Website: home-depot
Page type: billing-address
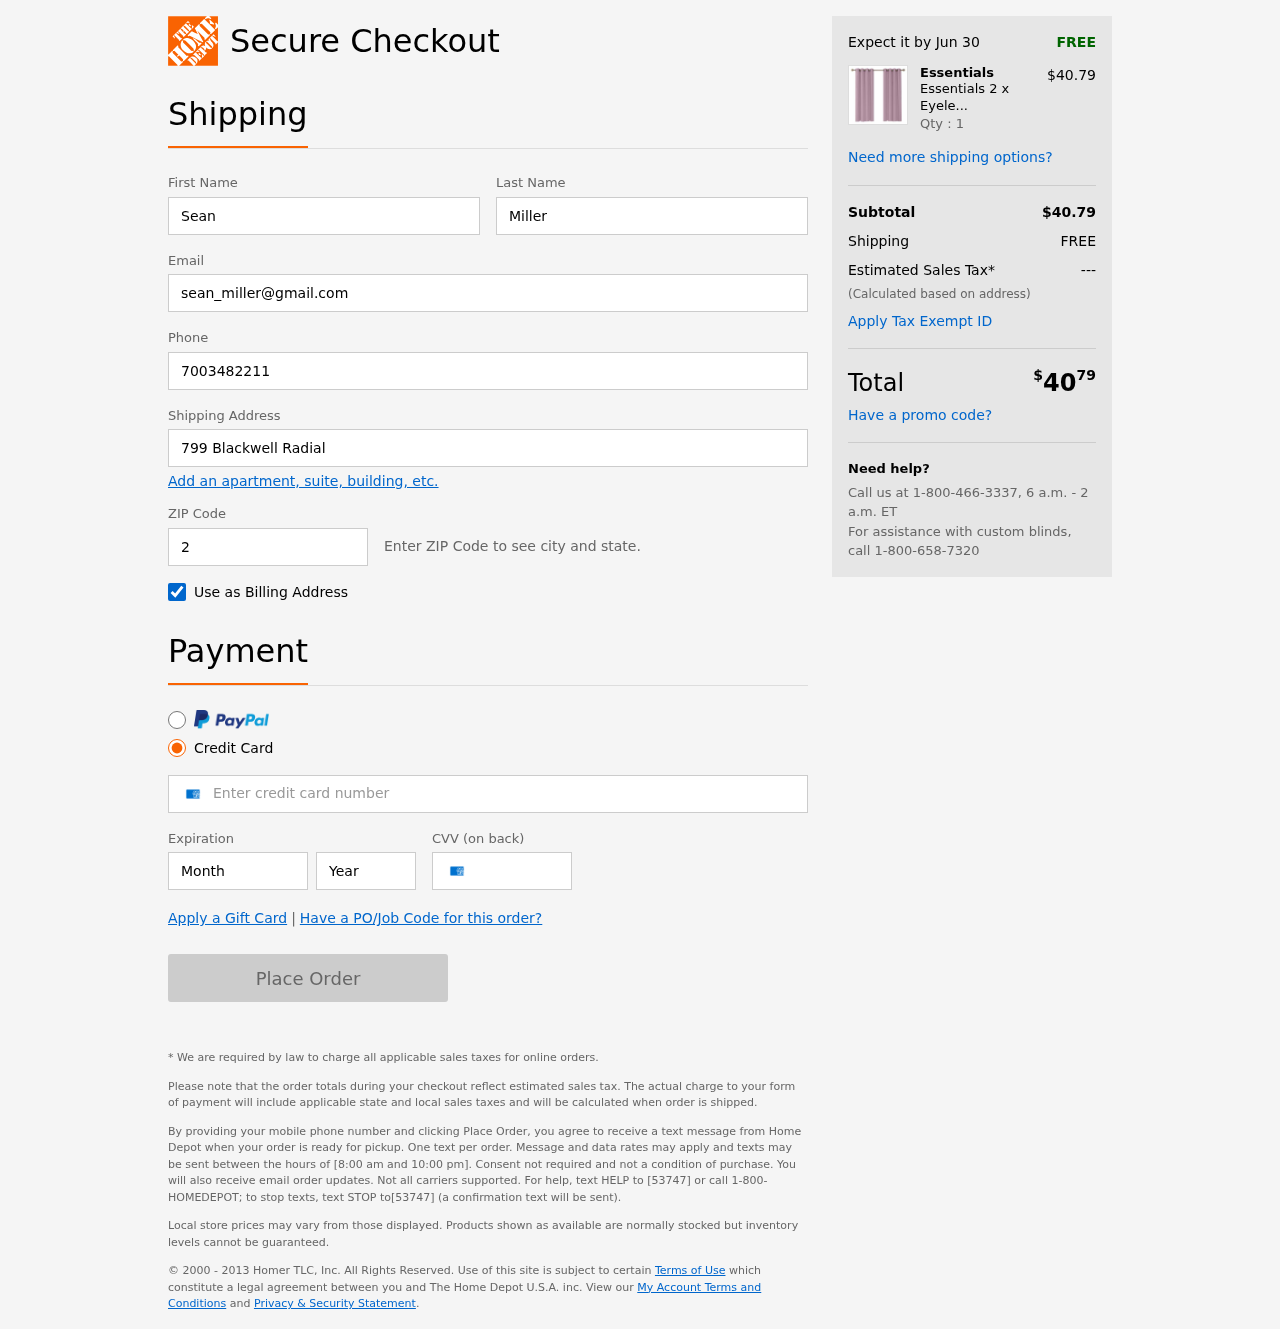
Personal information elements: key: PII_FIRSTNAME
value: Sean
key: PII_LASTNAME
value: Miller
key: PII_EMAIL
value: sean_miller@gmail.com
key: PII_PHONE
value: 7003482211
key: PII_STREET
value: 799 Blackwell Radial
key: PII_POSTCODE
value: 22137
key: PII_CARD_NUMBER
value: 3466 3777 4265 518
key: PII_CARD_EXPIRY_MONTH
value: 04
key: PII_CARD_CVV
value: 5374
Product elements: key: PRODUCT1_BRAND
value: Essentials
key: PRODUCT1_NAME
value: Essentials 2 x Eyelet Curtains
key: PRODUCT1_PRICE
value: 40.79
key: PRODUCT1_QUANTITY
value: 1
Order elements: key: ORDER_DELIVERY_DATE
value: Jun 30
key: ORDER_SUBTOTAL
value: $40.79
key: ORDER_SHIPPING_COST
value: FREE
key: ORDER_TAX
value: ---
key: ORDER_TOTAL2
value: $4079